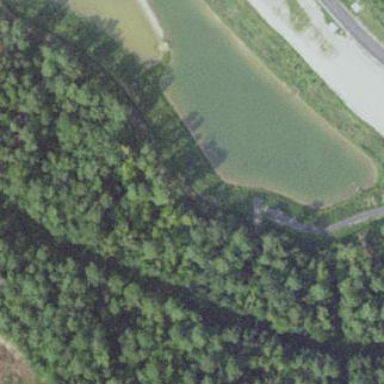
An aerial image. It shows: Reservoir area.